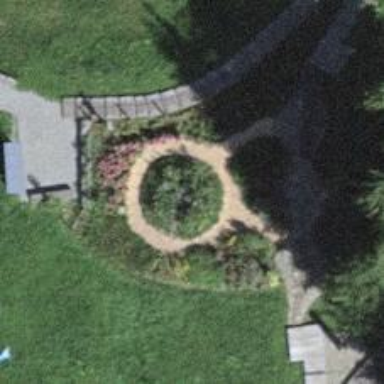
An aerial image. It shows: Garden area designated for leisure land.